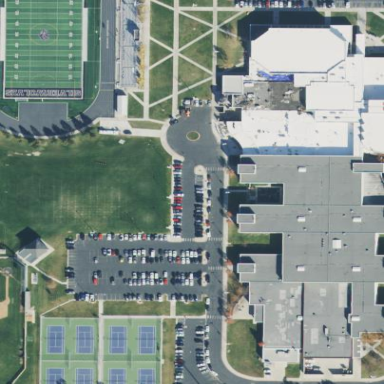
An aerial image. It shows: School.